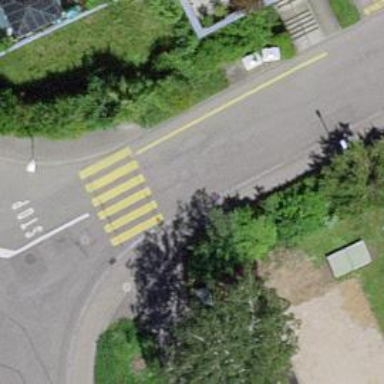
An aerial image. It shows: Uncontrolled zebra crossing on the road.